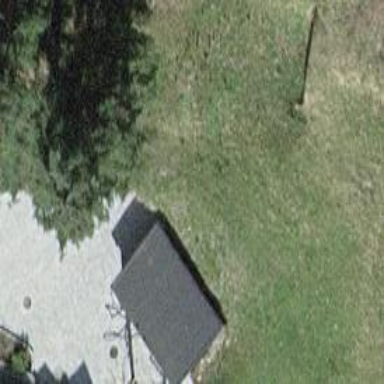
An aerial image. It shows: Shed.